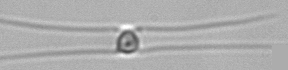
Label: Chaetoceros_similis